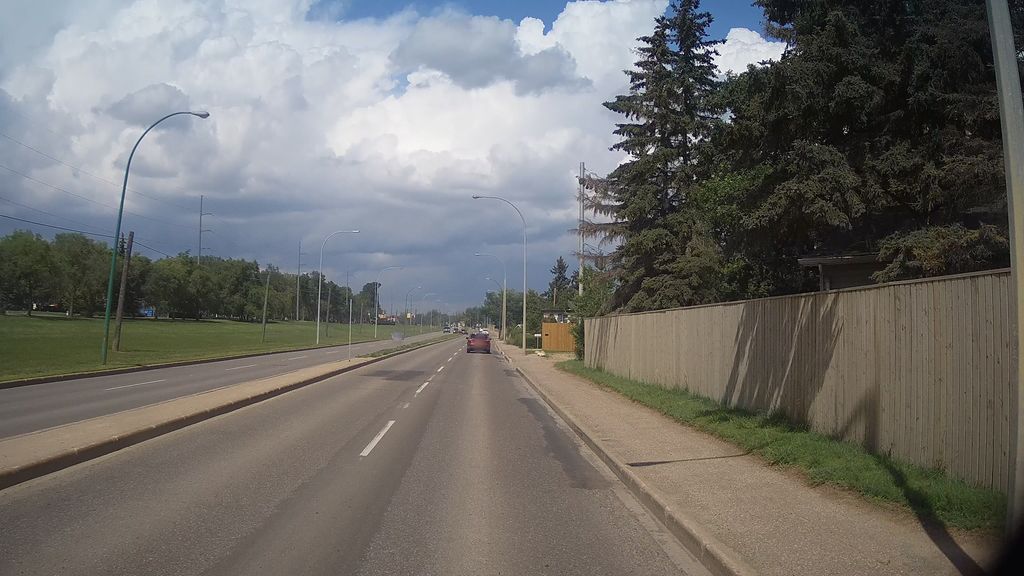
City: saskatoon